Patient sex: M
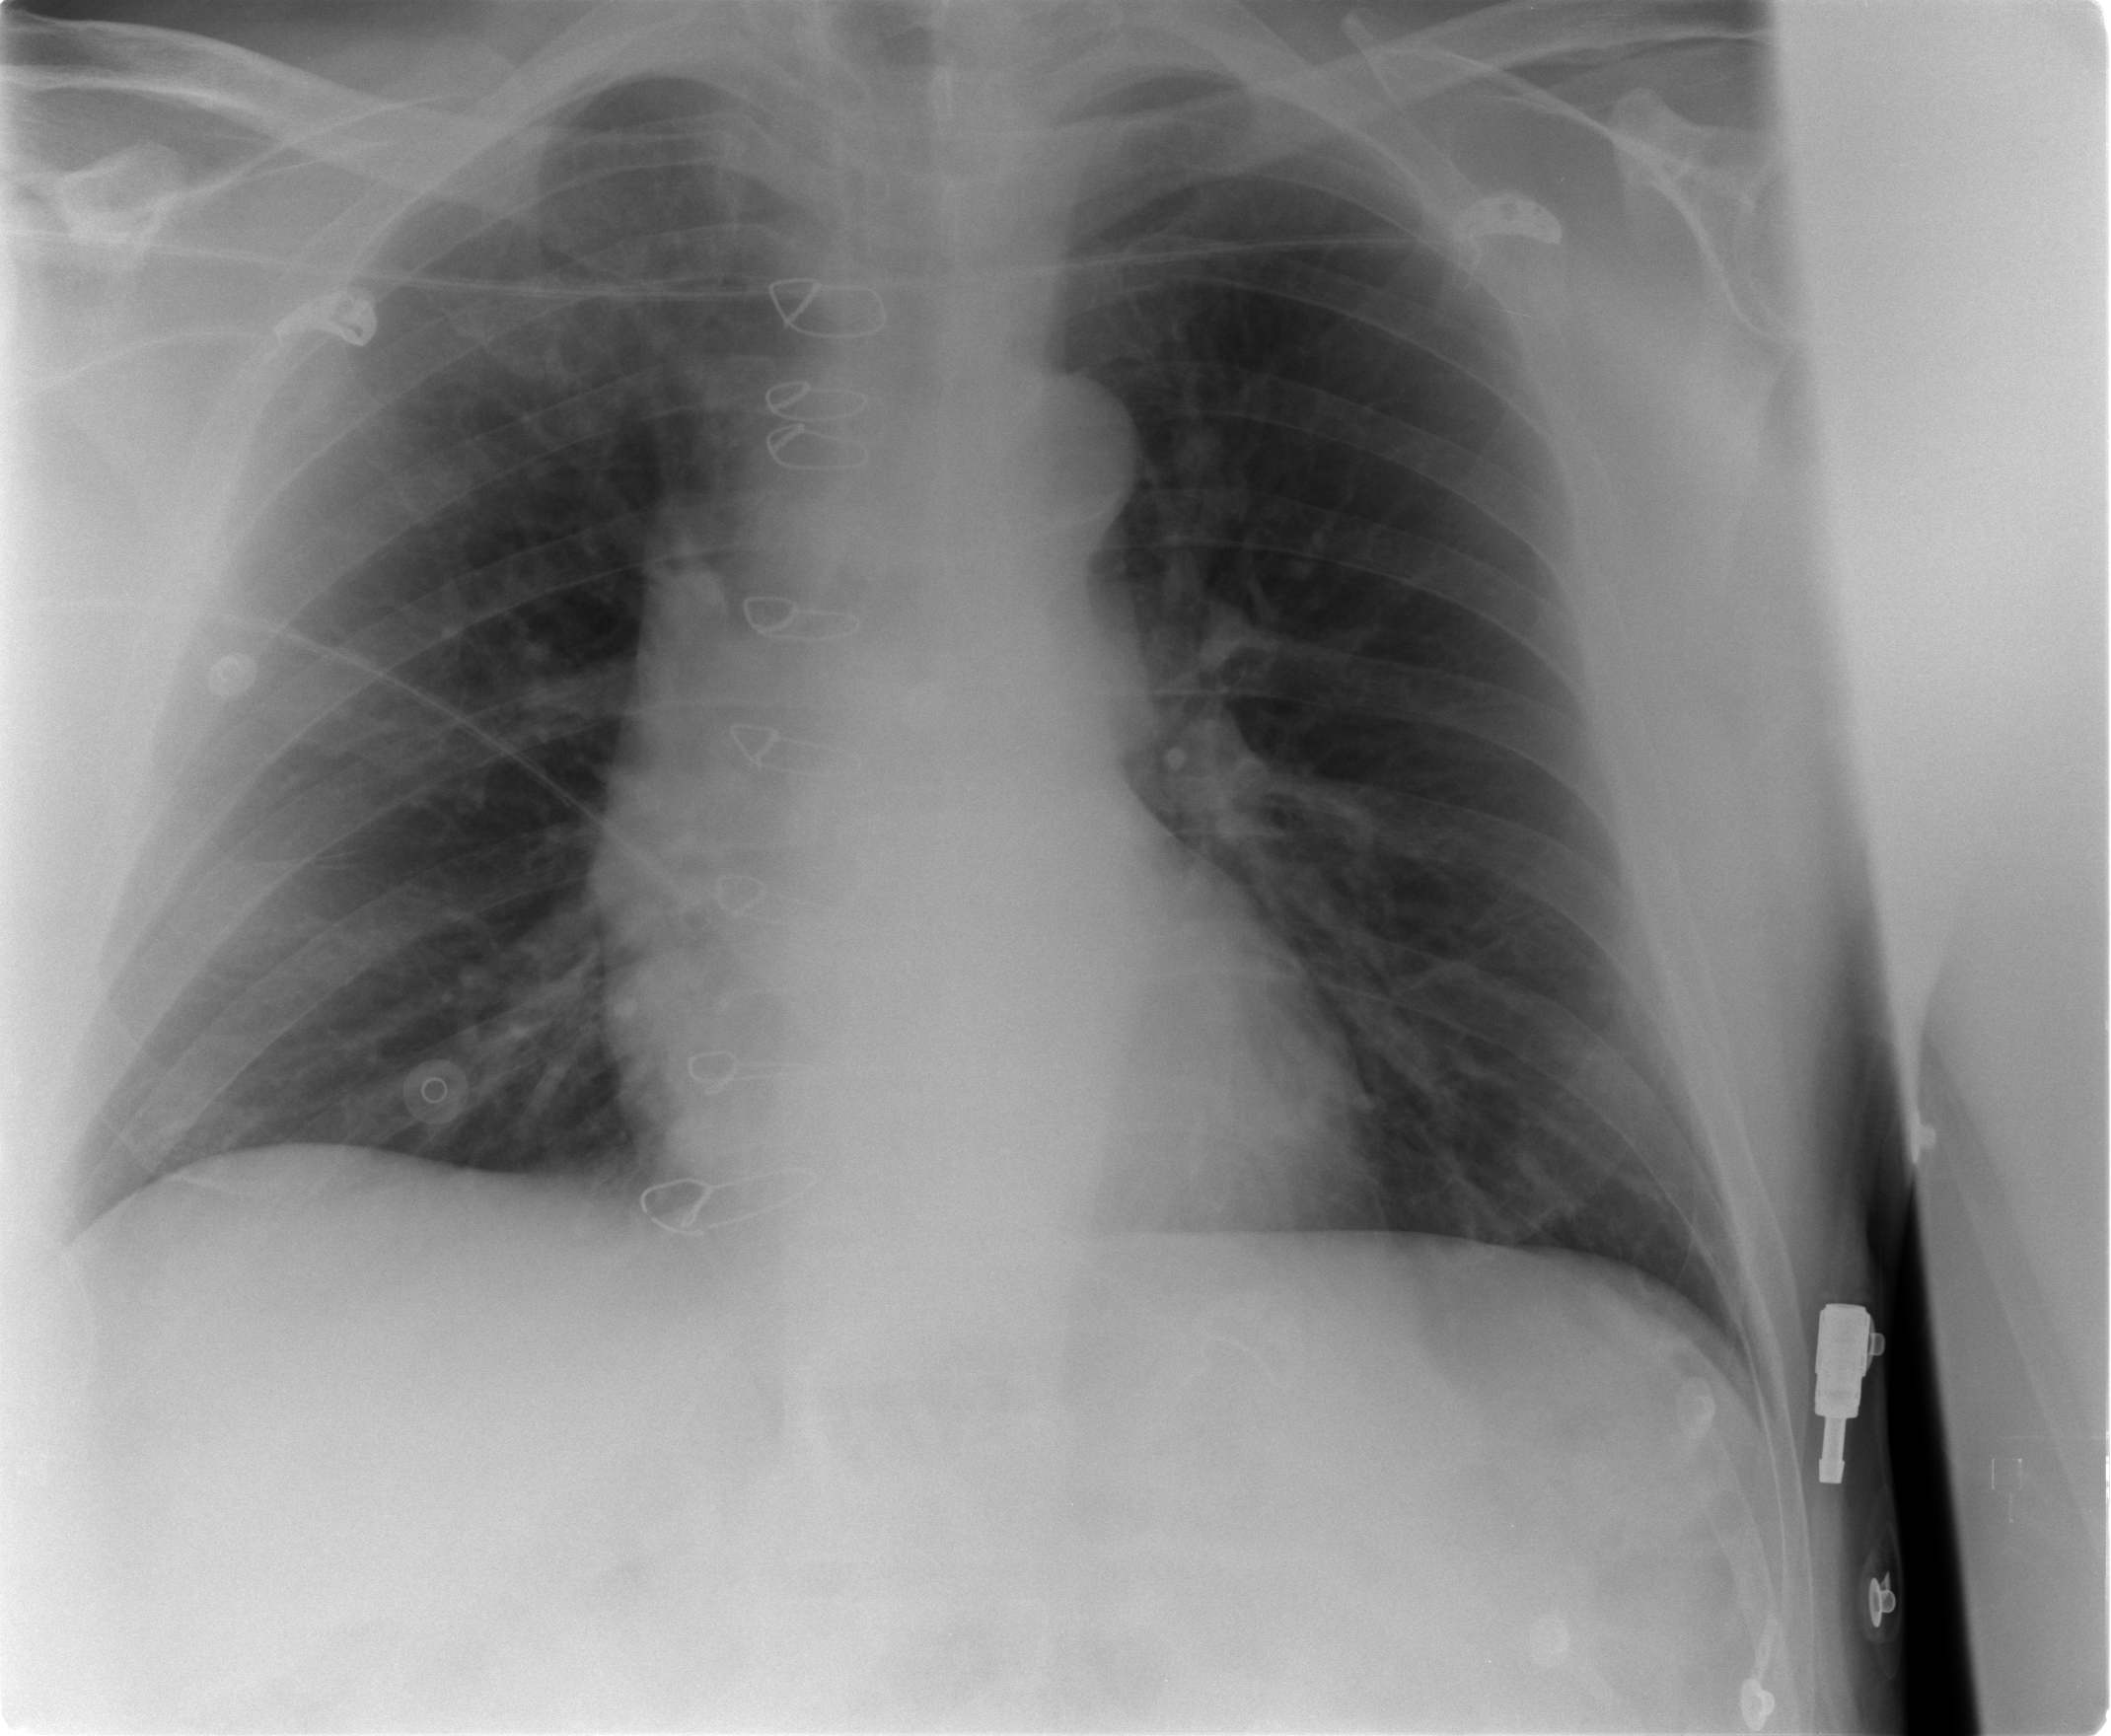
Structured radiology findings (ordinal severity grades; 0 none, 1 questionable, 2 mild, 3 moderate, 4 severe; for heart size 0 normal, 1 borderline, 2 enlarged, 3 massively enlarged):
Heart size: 0
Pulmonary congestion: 1
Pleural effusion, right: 0
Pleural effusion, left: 0
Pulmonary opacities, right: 0
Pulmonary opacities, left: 0
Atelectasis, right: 0
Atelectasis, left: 0